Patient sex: F
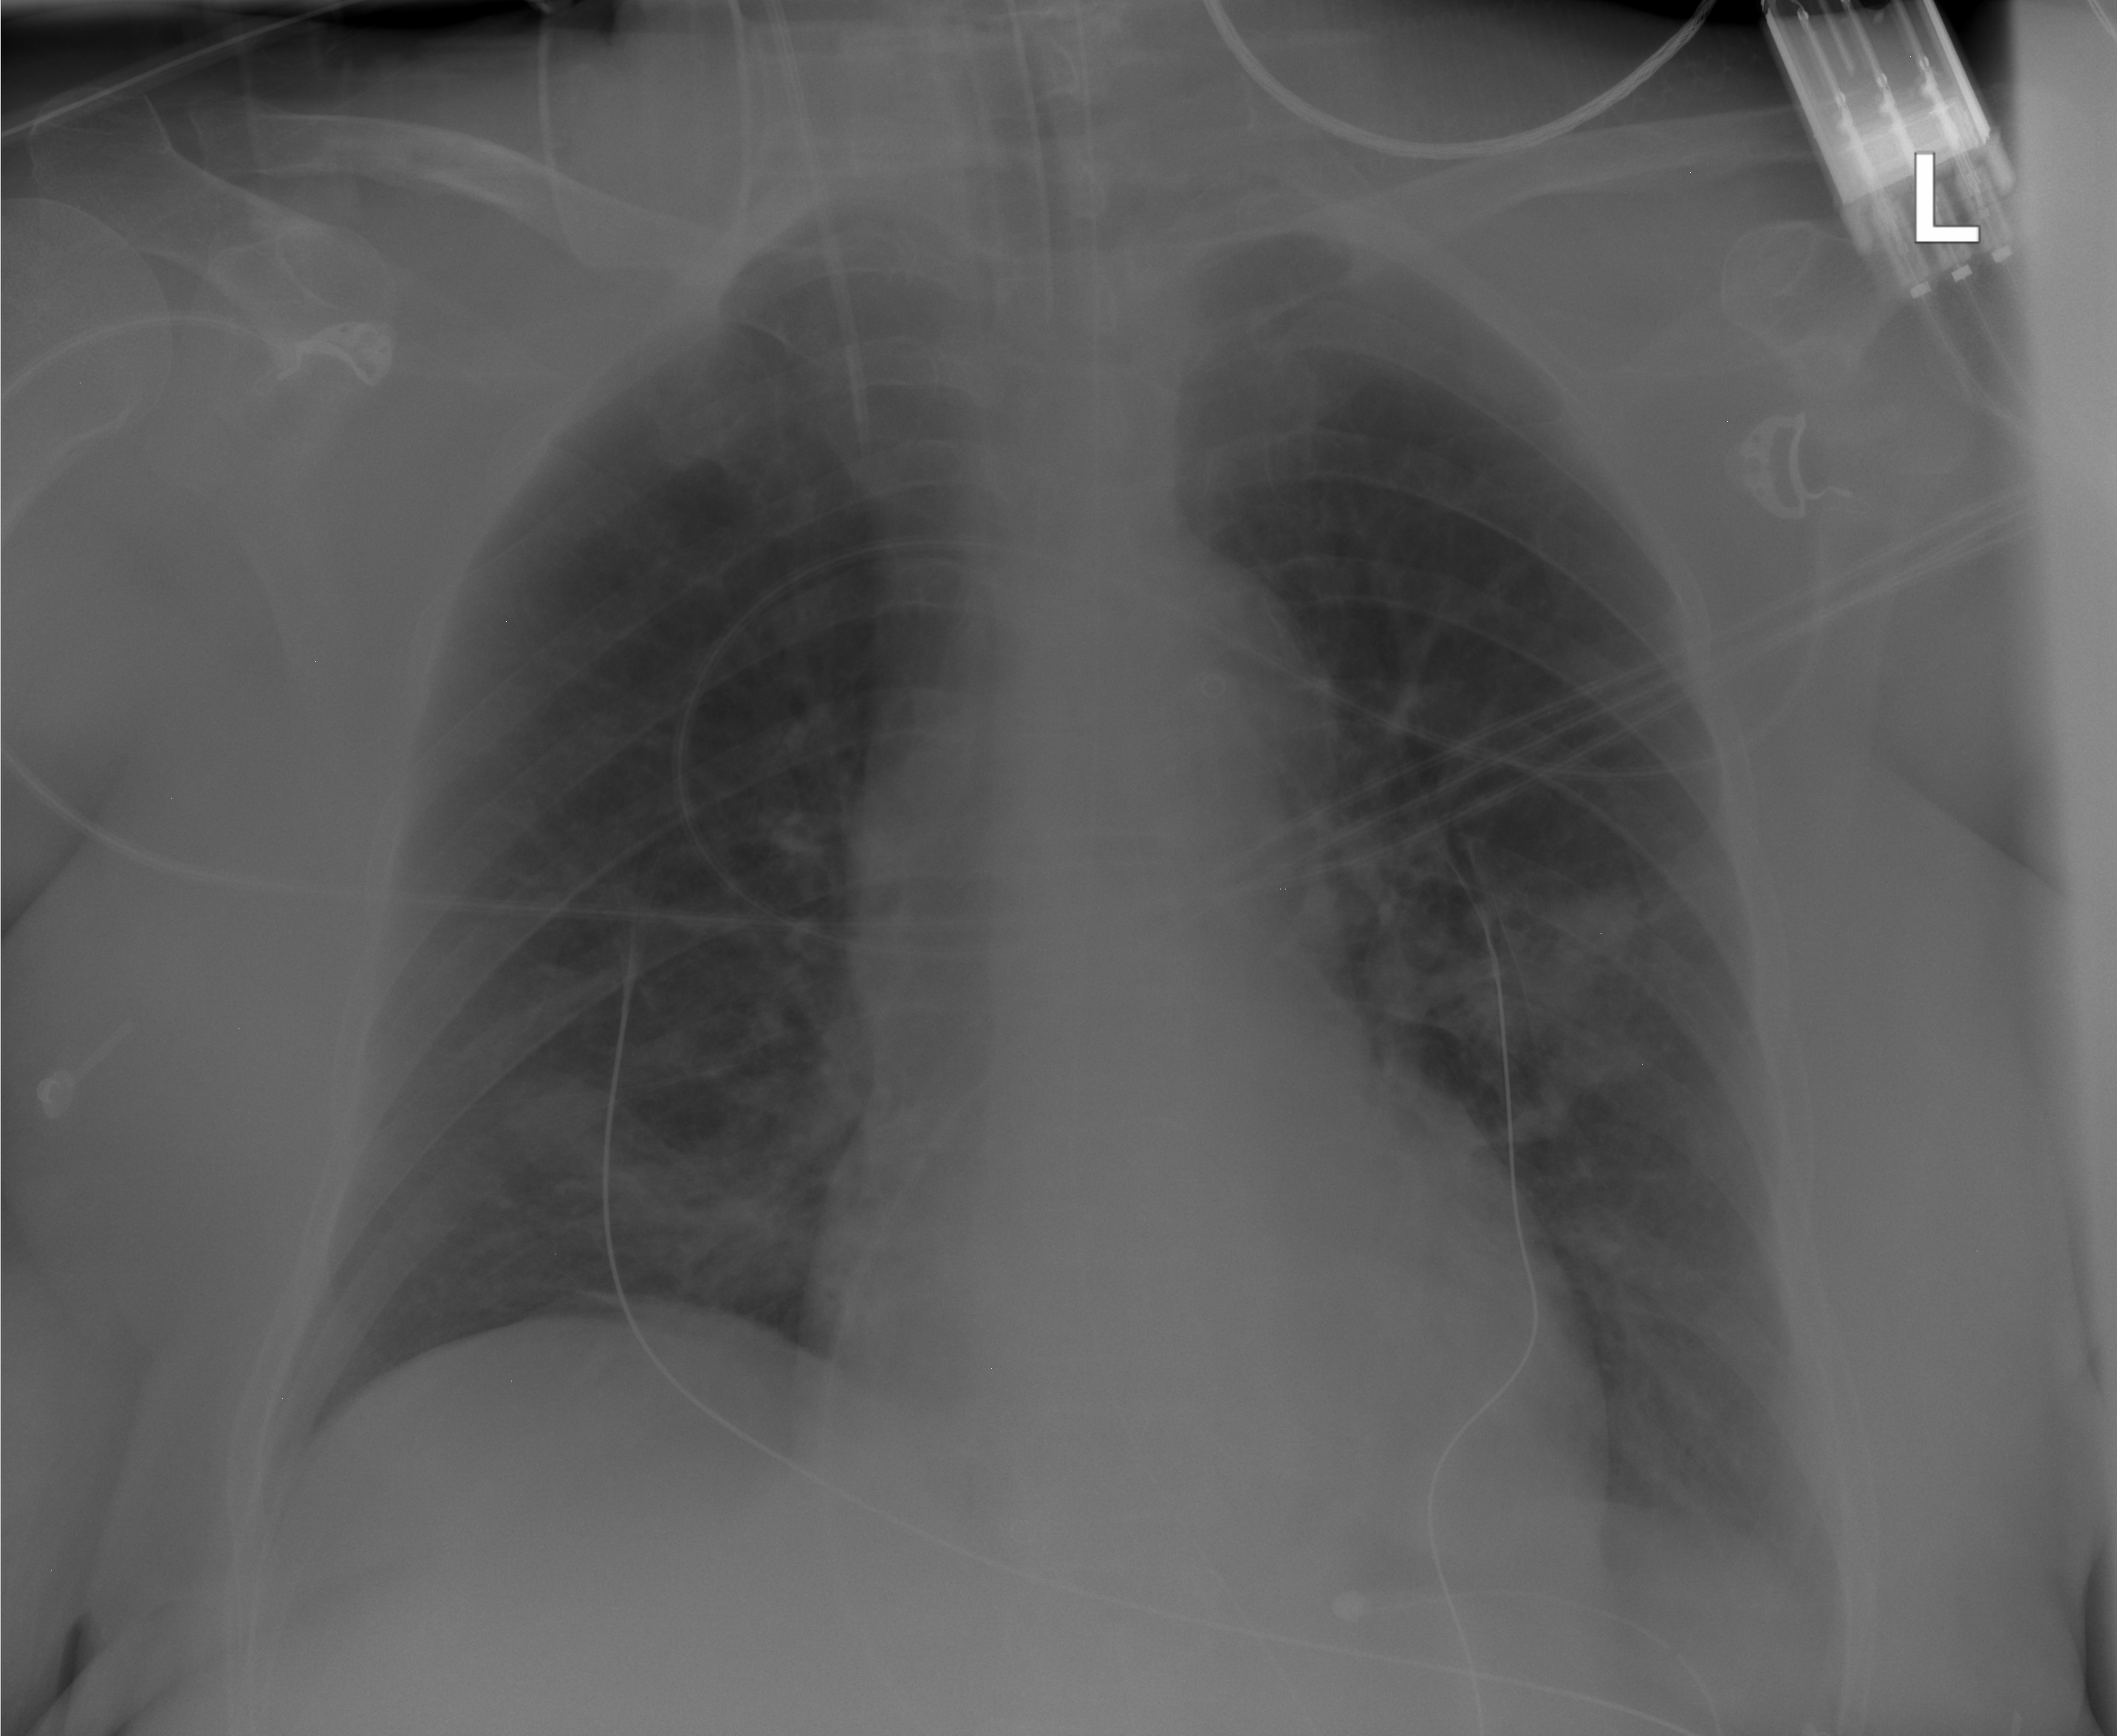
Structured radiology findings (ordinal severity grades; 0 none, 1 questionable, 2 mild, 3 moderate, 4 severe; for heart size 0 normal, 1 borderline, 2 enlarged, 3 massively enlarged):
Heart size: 1
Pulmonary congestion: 0
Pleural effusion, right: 0
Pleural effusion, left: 0
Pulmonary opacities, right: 2
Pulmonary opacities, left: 0
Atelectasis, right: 0
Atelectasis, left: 0